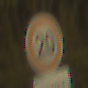
Verkehrszeichen: Geschwindigkeit20
Zusatzzeichen unten: HinweiseAufGefahrenDurchVerbaleAngabe10
Umgebung: Outdoor, RoadRail
Tageszeit: SunriseSunset
Wetter: Clear
Licht: Natural
Jahreszeit: NotSpecified
Kontrast: HighContrast